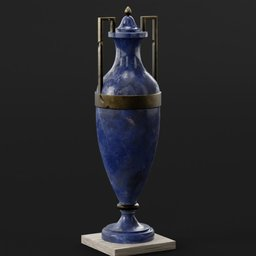
Label: decoration